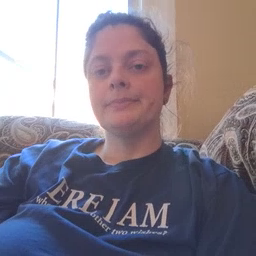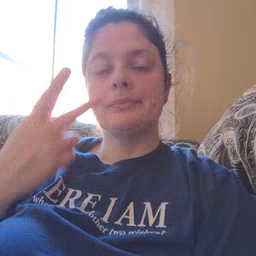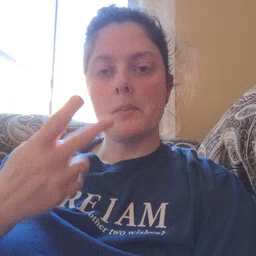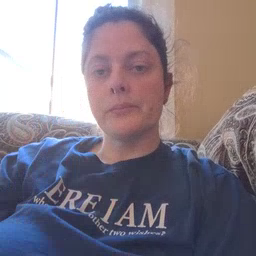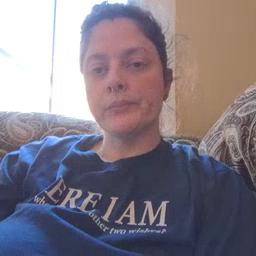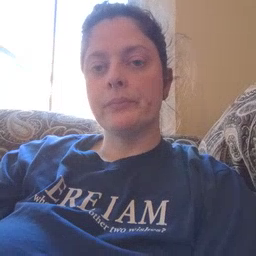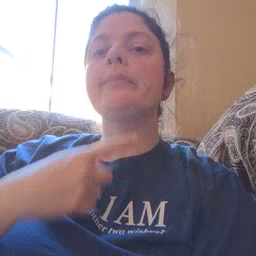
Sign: see